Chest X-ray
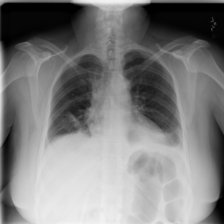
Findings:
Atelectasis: positive
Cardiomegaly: negative
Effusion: positive
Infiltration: negative
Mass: negative
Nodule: negative
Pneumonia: positive
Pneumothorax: negative
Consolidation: negative
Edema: negative
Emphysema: negative
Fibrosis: negative
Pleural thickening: negative
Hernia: negative